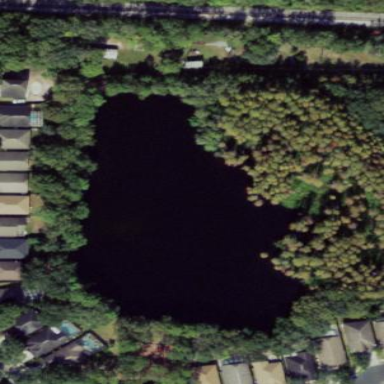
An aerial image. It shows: Pond surrounded by natural water.